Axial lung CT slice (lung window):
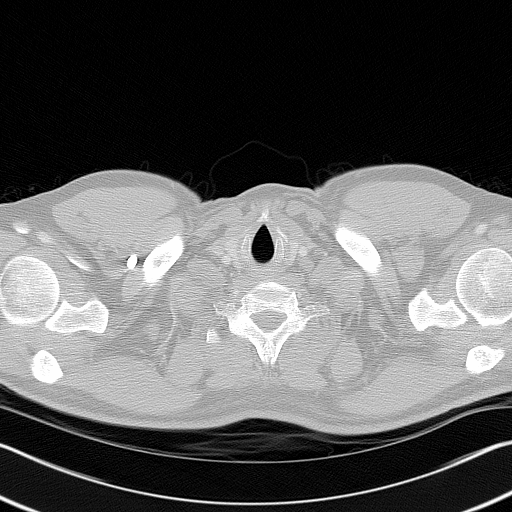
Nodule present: no